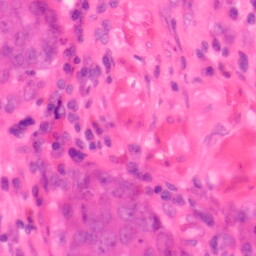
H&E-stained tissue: Colon